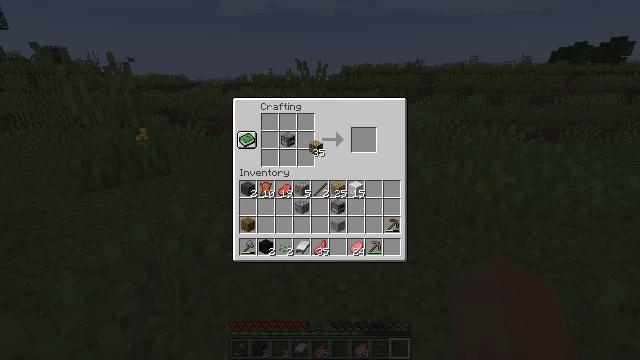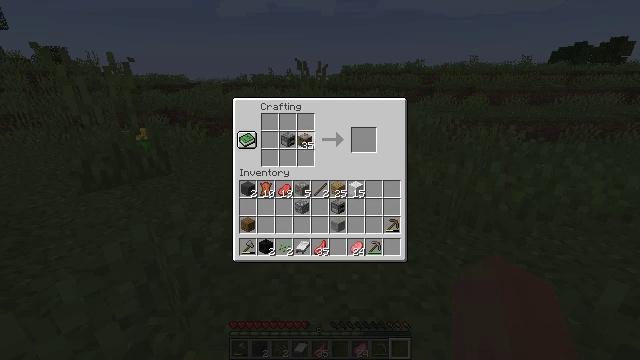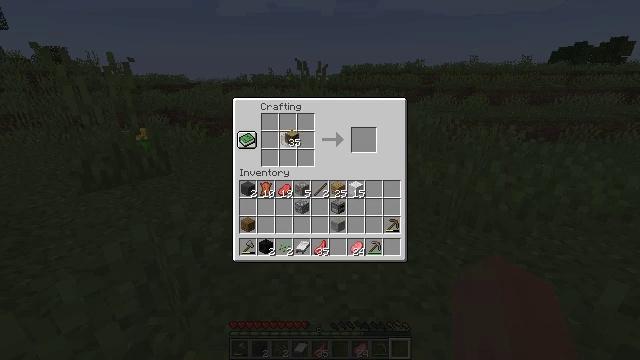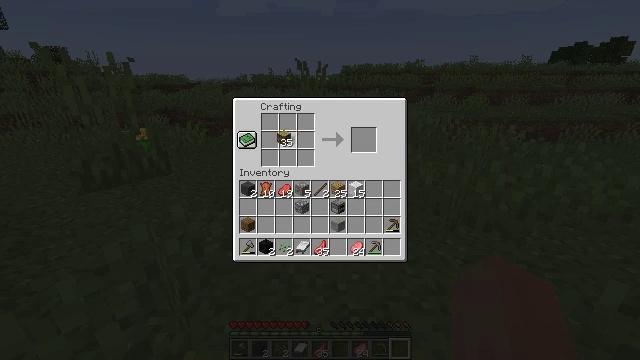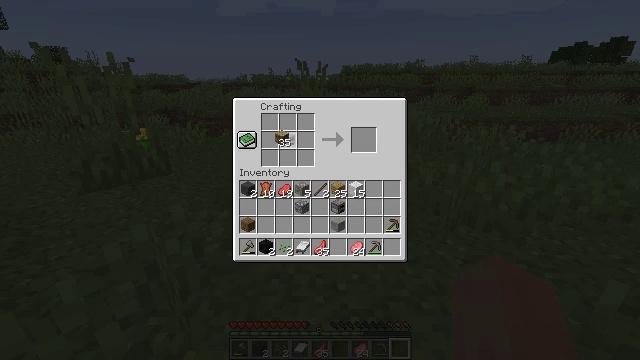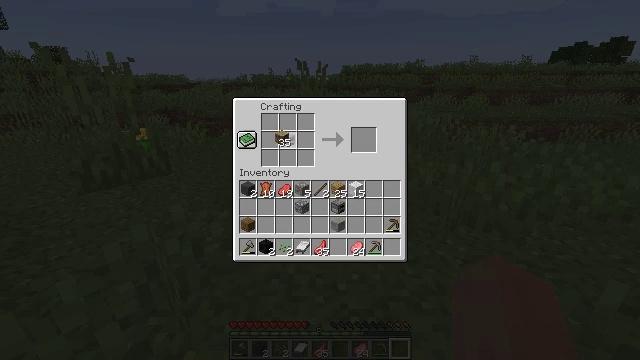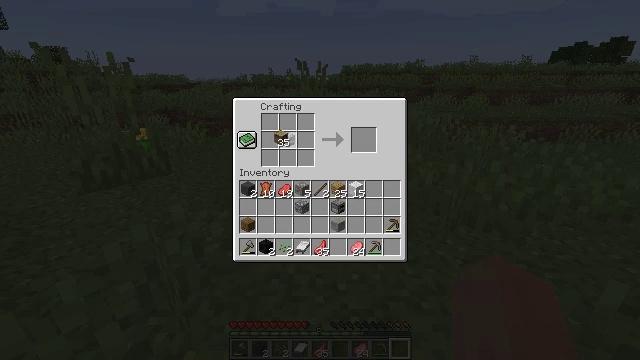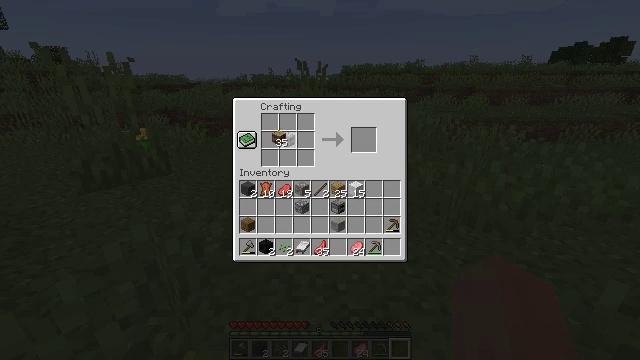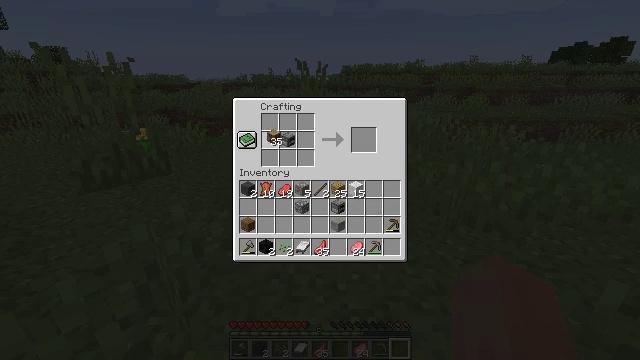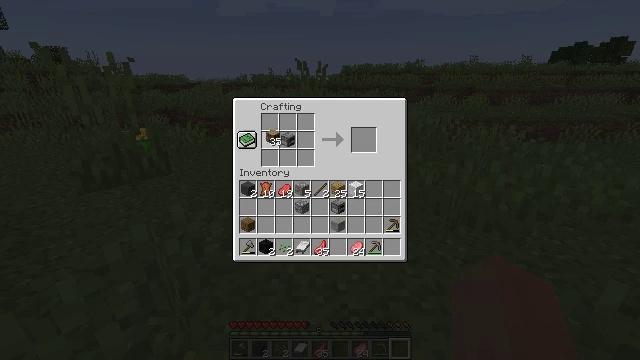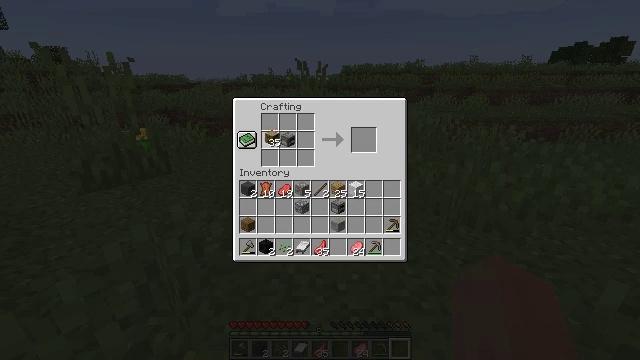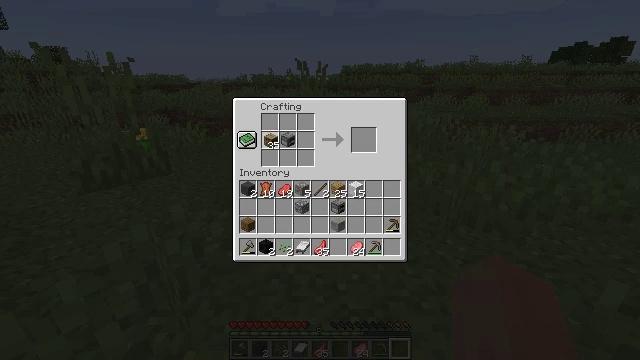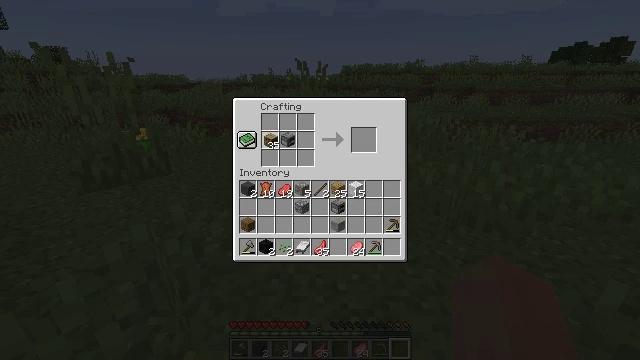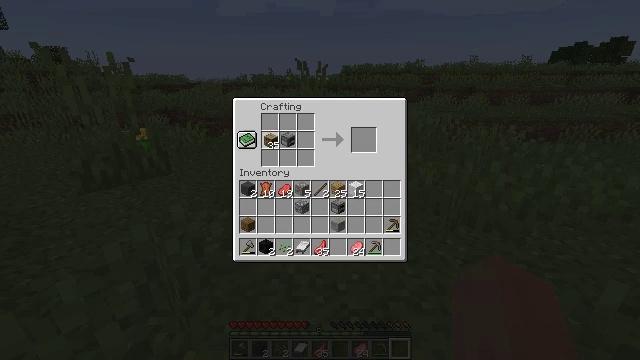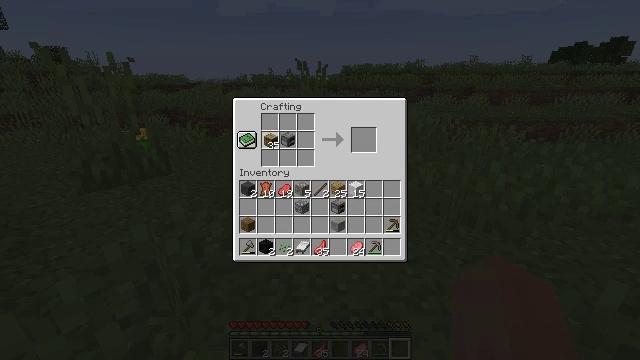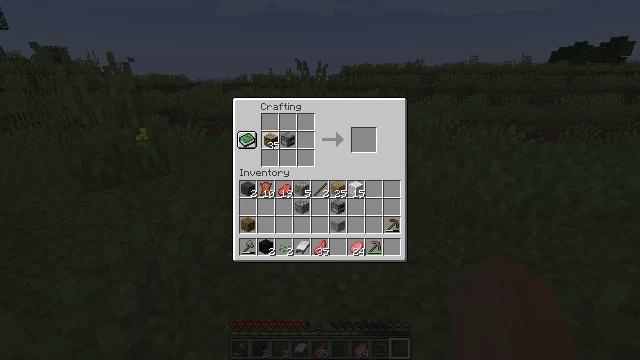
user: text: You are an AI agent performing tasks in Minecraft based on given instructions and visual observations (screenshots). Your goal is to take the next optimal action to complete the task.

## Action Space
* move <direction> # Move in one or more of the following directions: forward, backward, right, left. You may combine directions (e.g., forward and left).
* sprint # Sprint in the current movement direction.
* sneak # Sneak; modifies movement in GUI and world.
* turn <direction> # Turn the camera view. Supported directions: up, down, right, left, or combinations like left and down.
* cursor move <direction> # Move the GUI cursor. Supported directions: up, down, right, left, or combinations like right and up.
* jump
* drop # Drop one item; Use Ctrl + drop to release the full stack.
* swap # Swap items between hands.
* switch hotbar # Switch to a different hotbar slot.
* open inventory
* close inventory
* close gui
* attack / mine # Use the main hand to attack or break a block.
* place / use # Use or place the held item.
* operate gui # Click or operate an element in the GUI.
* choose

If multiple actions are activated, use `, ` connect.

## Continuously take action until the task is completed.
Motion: motion action
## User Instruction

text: Create a smoker using the crafting table.
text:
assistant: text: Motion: cursor move left and up
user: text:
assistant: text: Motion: cursor move left
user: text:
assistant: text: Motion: cursor move left
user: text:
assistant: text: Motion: no_op
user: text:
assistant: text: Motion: no_op
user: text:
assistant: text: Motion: no_op
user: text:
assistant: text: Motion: no_op
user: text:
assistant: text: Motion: no_op
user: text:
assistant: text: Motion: no_op
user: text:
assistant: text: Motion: no_op
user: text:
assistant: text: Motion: no_op
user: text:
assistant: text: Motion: no_op
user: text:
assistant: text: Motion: choose
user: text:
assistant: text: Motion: choose
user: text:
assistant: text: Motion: choose
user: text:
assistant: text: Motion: choose
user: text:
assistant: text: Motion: choose
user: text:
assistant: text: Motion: no_op
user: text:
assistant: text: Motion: no_op
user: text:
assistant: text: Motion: no_op
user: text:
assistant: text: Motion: no_op
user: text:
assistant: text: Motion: no_op
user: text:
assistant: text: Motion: no_op
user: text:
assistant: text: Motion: no_op
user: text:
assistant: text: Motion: no_op
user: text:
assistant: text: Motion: choose
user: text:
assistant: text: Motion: choose
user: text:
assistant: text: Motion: choose
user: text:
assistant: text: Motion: no_op
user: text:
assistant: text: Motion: cursor move right and down